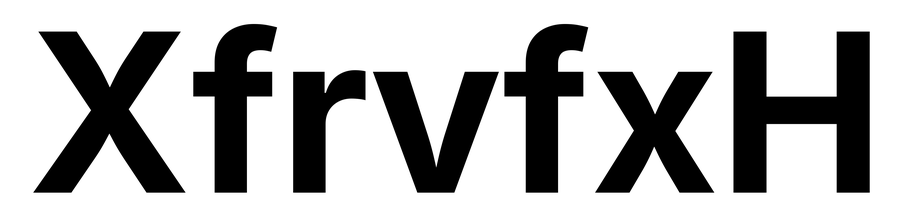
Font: Inter_Bold